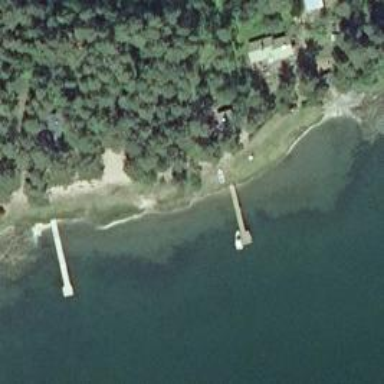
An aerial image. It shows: Man-made pier.